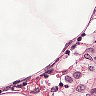
Metastatic tissue present: no